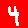
Digit: 4